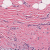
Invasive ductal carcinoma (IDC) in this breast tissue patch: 0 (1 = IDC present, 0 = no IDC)